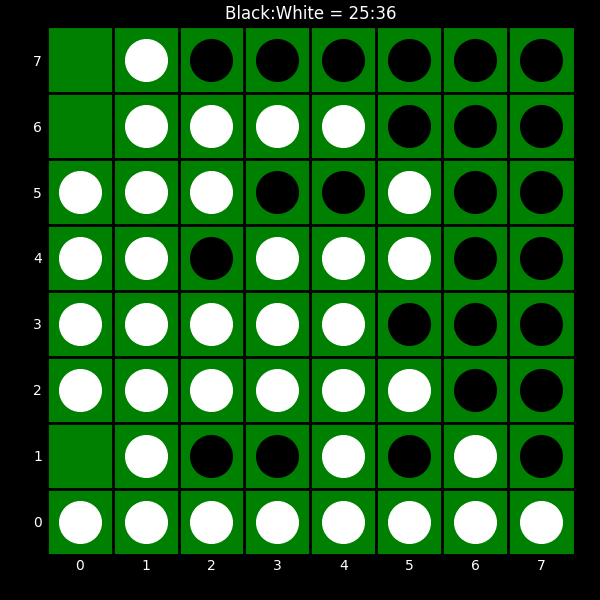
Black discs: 25
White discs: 36